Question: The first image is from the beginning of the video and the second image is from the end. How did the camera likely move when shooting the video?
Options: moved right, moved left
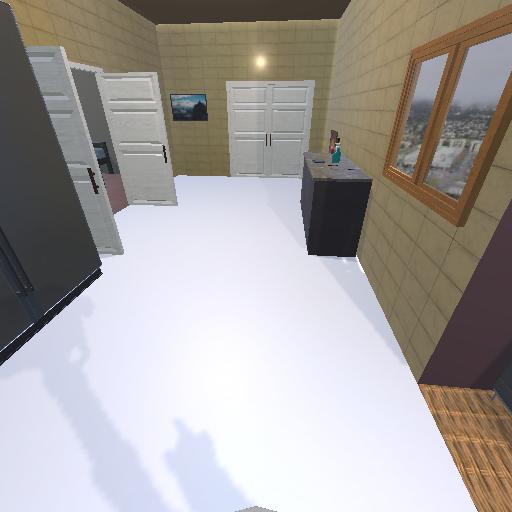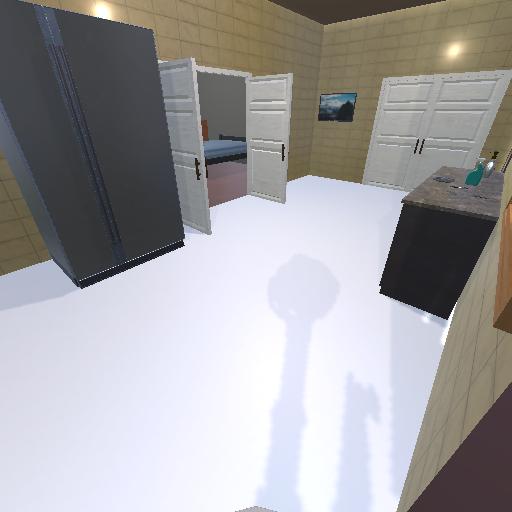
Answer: moved right